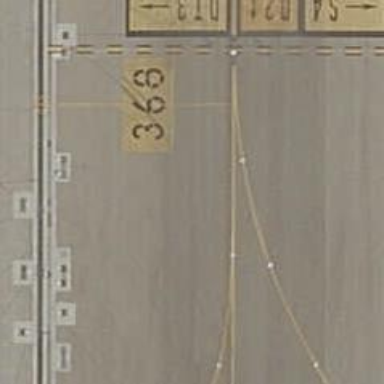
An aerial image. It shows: Image of taxiway at airport.